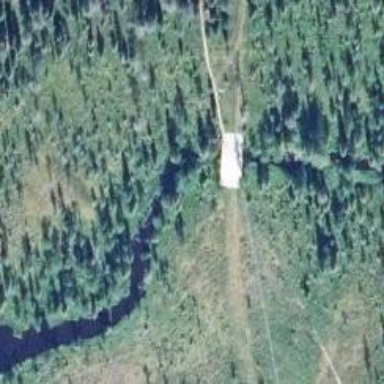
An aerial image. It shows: Path on bridge designed for Nordic skiing. The trail visibility is excellent and it is groomed for classic and skating techniques.